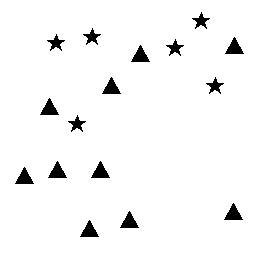
Squares: 0
Triangles: 10
Stars: 6
Total shapes: 16